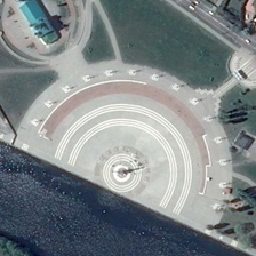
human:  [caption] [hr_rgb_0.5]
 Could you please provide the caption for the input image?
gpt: A semicircle square is surrounded by green grass.

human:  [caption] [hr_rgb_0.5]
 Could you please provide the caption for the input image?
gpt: The half circle square is surrounded by green meadows.

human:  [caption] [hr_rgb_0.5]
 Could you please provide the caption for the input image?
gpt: The semicircular square is marked with a white line.

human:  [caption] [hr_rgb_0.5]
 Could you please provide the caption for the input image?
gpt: This semicircular square is marked with white lines.

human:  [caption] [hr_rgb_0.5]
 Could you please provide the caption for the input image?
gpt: a semi-circular square is surrounded by green meadows.